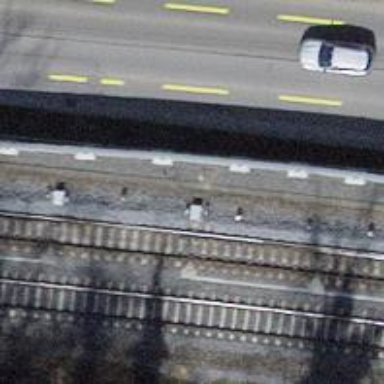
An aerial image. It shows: Railway switch.